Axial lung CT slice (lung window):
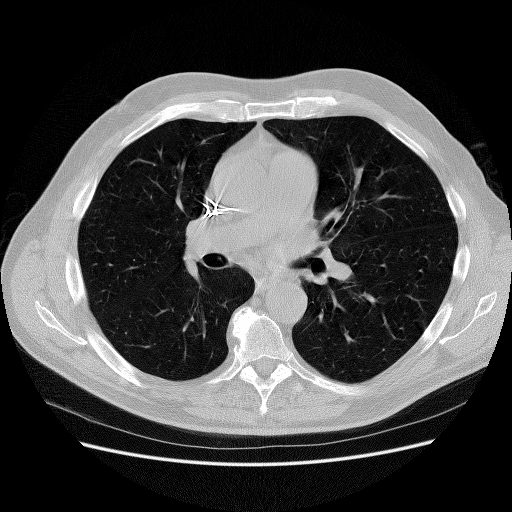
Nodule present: no